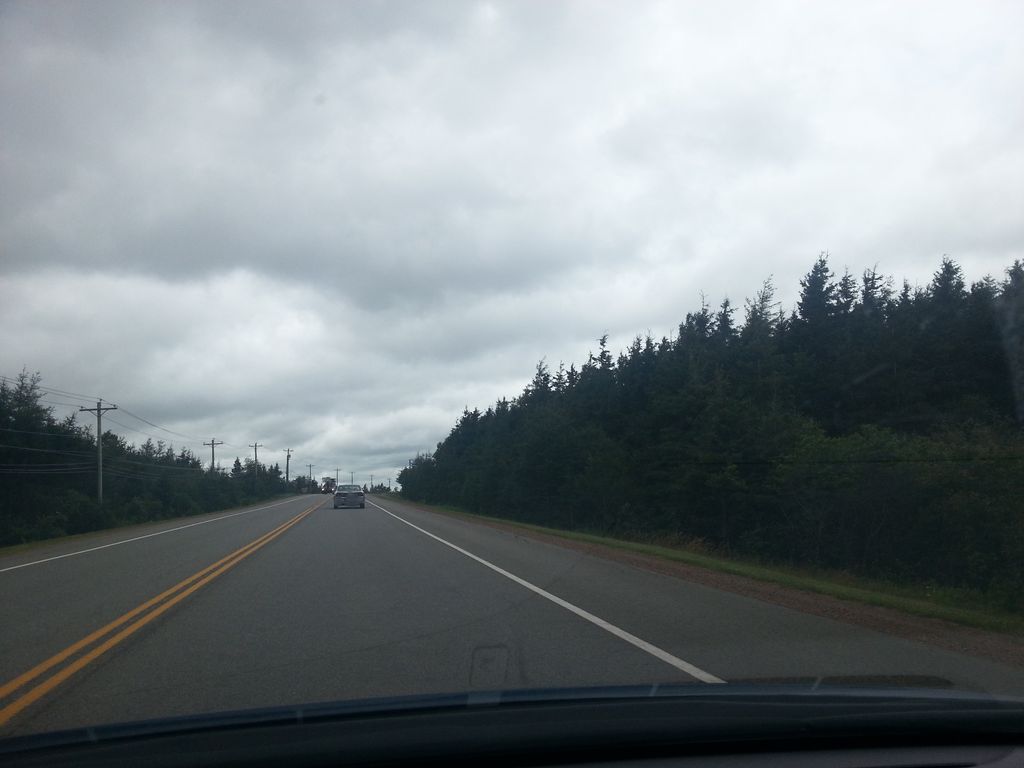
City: charlottetown